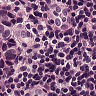
Metastatic tissue present: yes